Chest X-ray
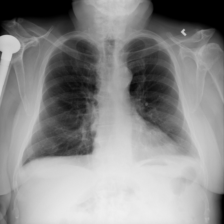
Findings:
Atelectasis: negative
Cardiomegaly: negative
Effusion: negative
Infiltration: negative
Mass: negative
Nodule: negative
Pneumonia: negative
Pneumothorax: negative
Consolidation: negative
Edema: negative
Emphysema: negative
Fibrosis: negative
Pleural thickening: negative
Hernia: negative